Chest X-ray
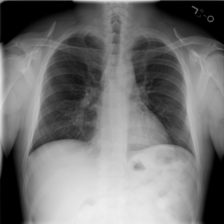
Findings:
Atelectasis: negative
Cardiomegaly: negative
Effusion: positive
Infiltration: negative
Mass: negative
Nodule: negative
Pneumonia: negative
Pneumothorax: negative
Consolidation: negative
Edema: negative
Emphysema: negative
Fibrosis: negative
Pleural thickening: negative
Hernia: negative